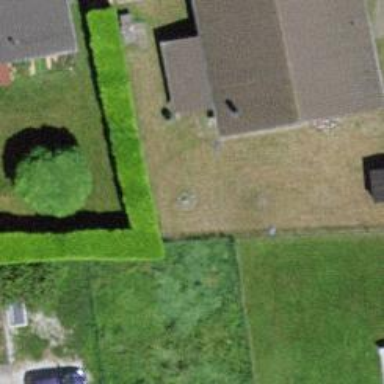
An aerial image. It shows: Hedge barrier.